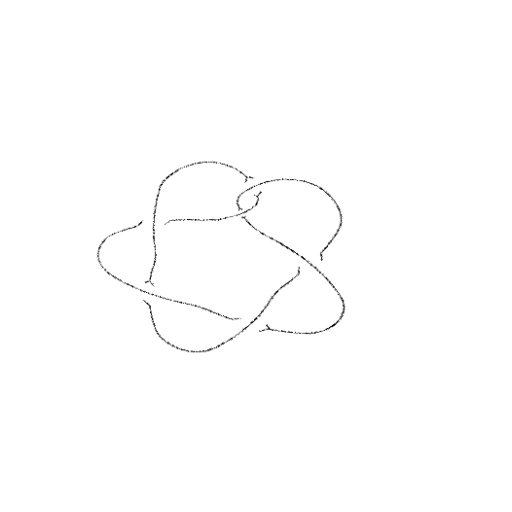
Crossing number: 6